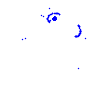
Particle: electron